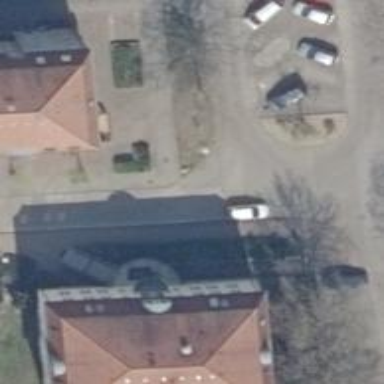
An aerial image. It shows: Living street with concrete surface.